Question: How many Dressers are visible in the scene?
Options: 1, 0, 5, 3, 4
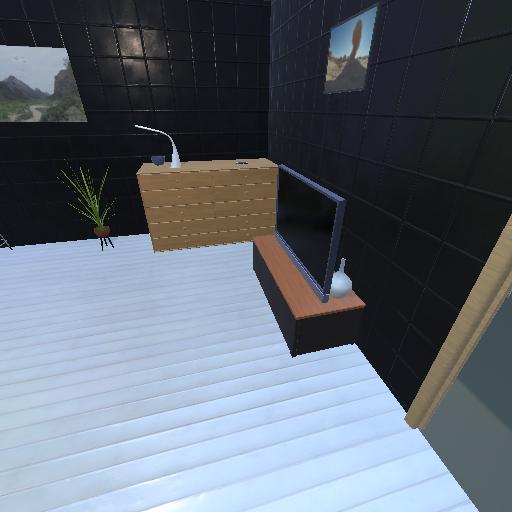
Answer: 1